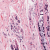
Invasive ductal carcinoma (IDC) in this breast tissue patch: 0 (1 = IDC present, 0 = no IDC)